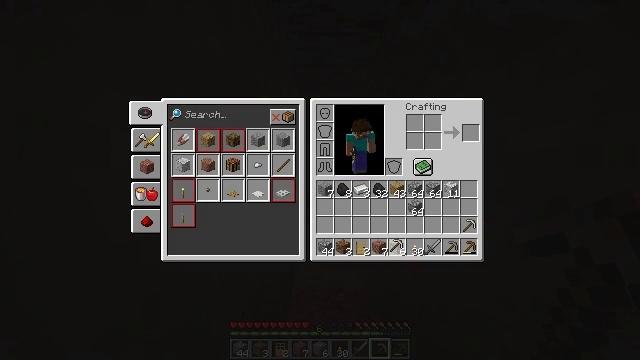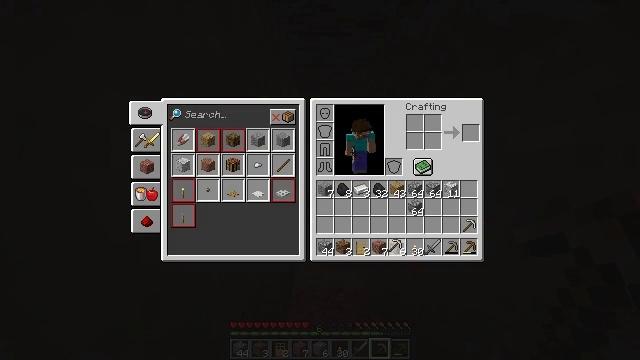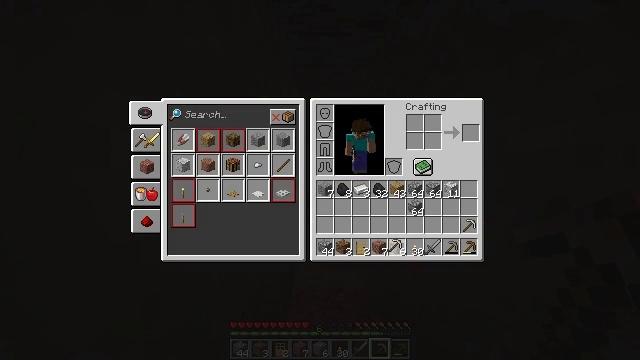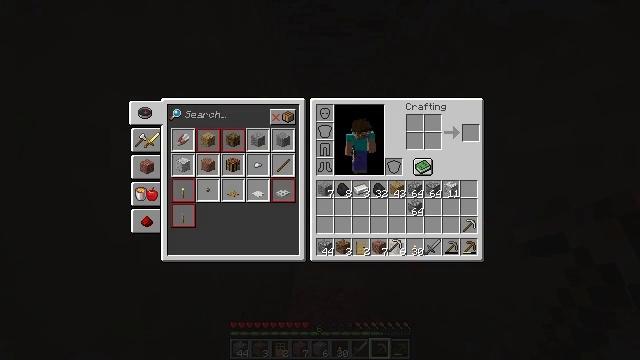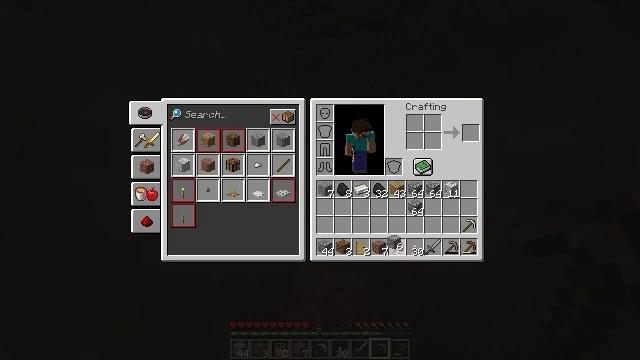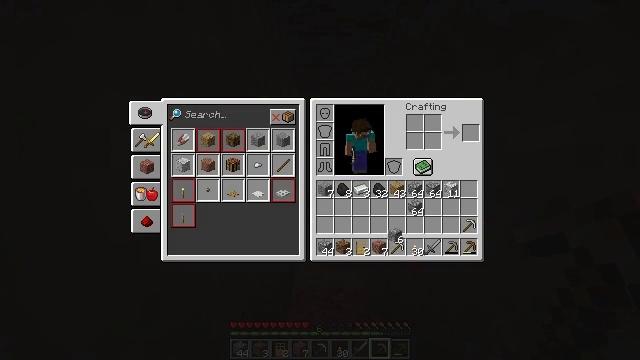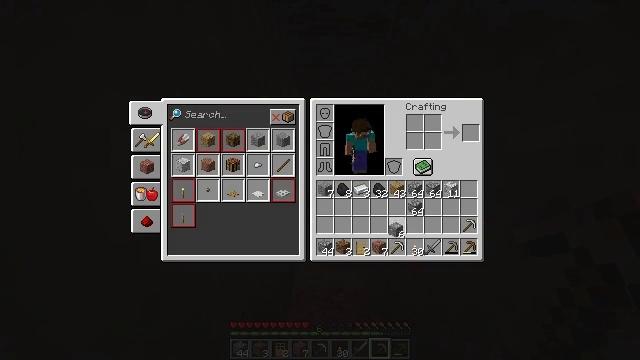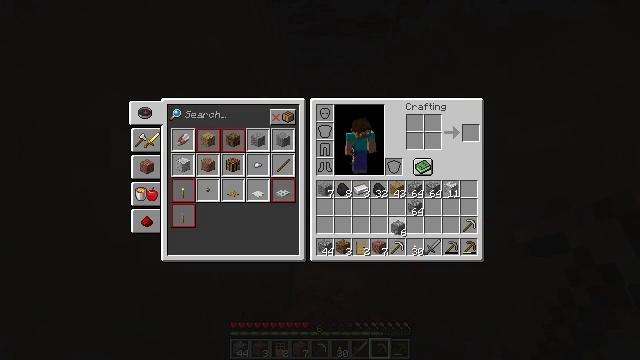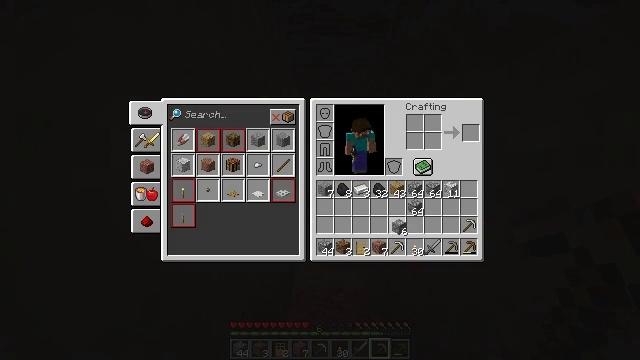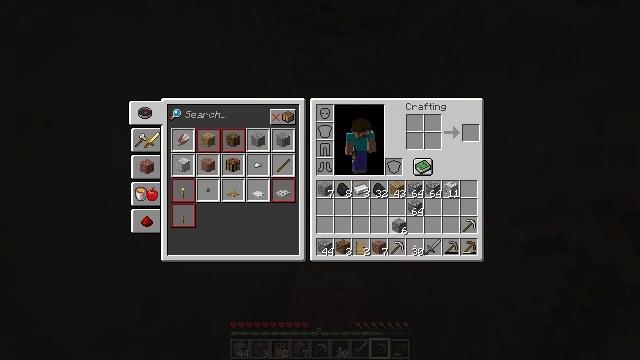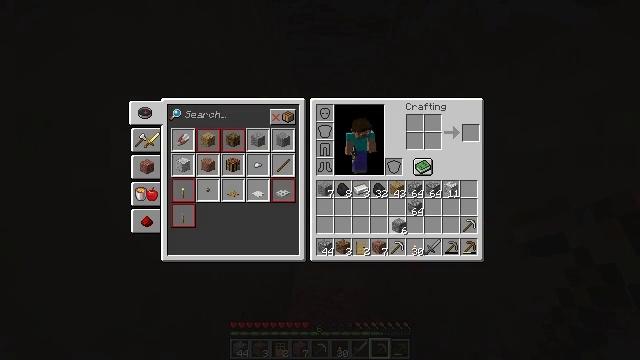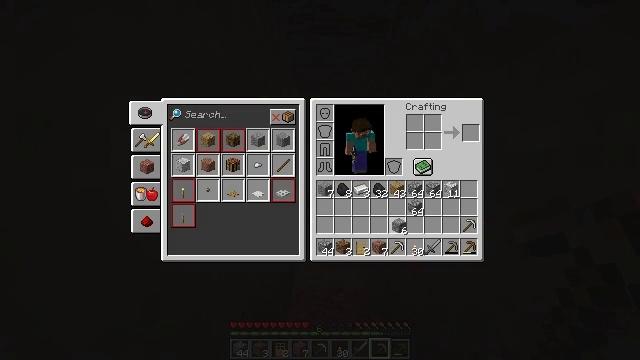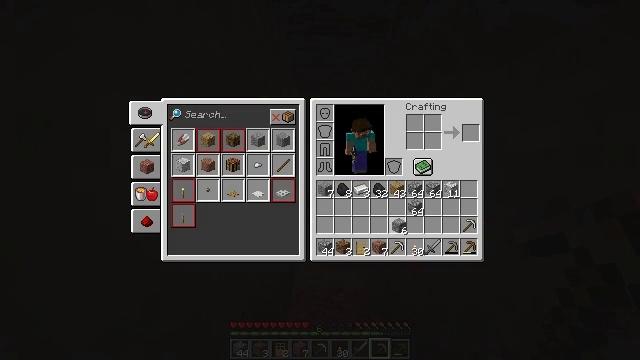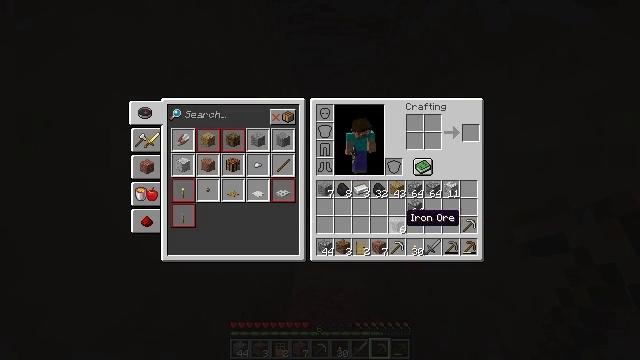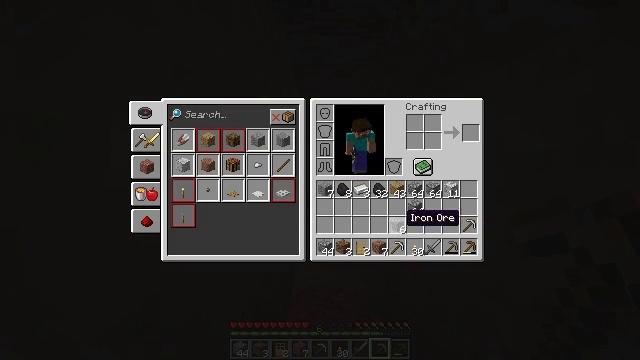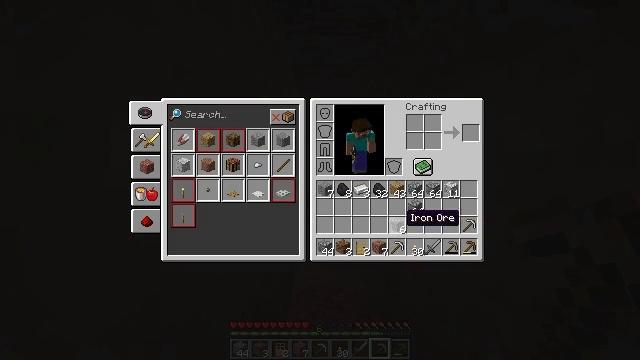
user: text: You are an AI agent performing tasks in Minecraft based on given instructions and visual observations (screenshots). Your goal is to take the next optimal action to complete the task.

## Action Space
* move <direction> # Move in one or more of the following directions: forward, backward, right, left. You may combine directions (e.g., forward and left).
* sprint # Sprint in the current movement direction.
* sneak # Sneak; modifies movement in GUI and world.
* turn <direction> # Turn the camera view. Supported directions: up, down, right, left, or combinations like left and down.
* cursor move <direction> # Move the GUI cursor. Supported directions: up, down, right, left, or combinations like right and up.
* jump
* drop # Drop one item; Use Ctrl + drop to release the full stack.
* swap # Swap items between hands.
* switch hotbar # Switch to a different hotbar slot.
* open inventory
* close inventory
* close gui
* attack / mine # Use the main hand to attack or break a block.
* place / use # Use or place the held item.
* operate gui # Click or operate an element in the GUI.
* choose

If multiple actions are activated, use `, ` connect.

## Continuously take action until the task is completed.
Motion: motion action
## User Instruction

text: Extract emerald ore from the hills.
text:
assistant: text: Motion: attack / mine
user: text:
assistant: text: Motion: attack / mine
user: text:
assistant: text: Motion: attack / mine
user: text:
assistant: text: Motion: no_op
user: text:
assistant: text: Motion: turn up
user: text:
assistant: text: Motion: no_op
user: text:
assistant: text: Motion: no_op
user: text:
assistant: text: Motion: no_op
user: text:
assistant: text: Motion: no_op
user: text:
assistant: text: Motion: attack / mine
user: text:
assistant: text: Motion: attack / mine
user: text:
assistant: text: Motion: attack / mine
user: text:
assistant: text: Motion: no_op
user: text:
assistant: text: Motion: no_op
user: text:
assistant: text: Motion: no_op
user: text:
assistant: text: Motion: no_op
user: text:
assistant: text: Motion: no_op
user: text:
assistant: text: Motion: close inventory
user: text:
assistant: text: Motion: close inventory
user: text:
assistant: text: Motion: close inventory
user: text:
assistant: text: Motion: no_op
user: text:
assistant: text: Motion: no_op
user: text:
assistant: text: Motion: move forward
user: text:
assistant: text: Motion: move forward
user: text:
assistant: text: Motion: move forward
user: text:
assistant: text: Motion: no_op
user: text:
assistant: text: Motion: move forward
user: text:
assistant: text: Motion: move forward
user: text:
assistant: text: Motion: move forward, turn left
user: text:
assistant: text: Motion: move forward, turn left